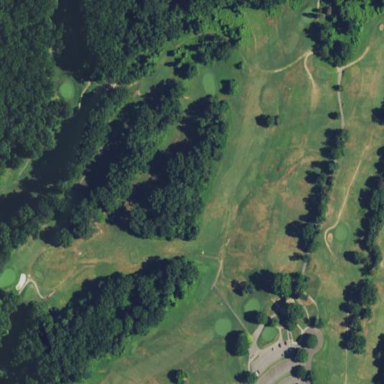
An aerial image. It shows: Golf course surrounded by greenery.